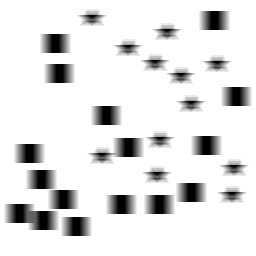
Squares: 16
Triangles: 0
Stars: 12
Total shapes: 28